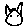
Label: cat